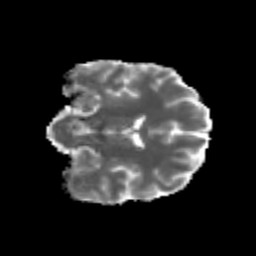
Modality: MD
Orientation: coronal
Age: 25
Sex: male
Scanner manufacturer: siemens
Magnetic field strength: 3 T
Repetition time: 3.5 s
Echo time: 0.125 s